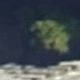
Vehicle type: Motorcycle